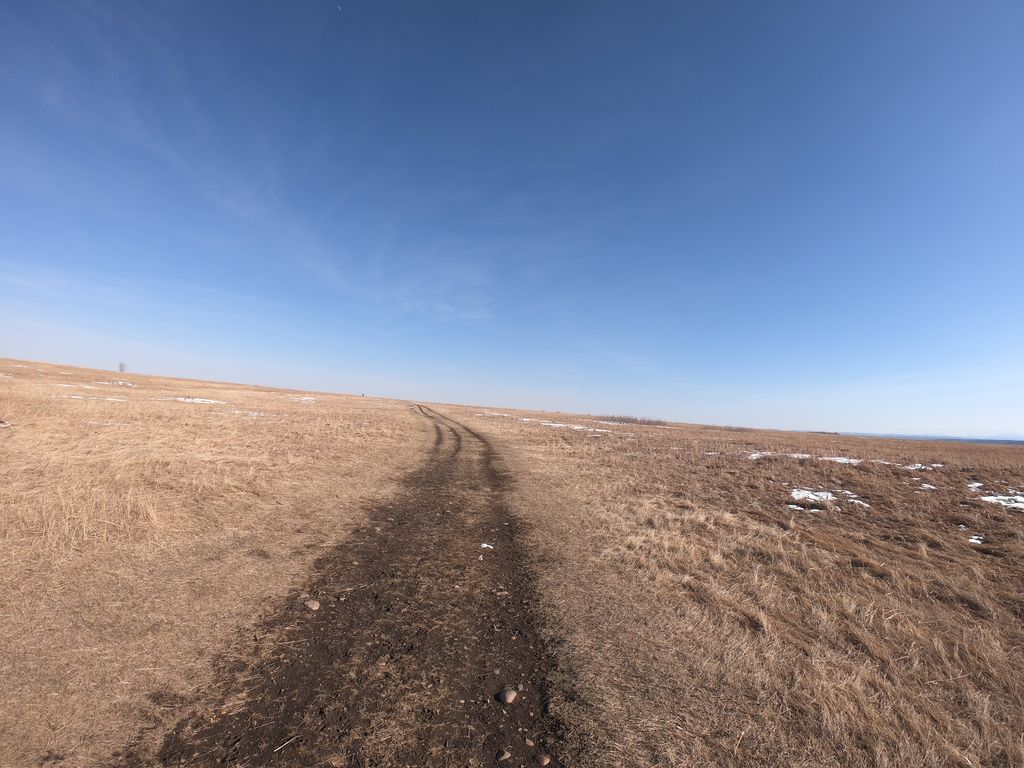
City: calgary